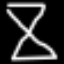
Label: hourglass